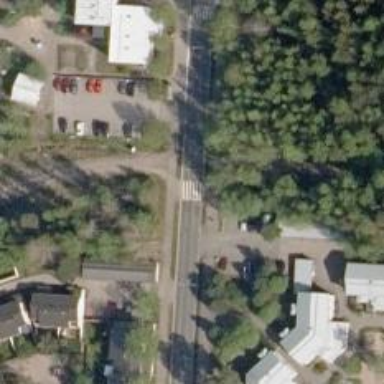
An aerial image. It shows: Asphalt footway with uncontrolled crossing.